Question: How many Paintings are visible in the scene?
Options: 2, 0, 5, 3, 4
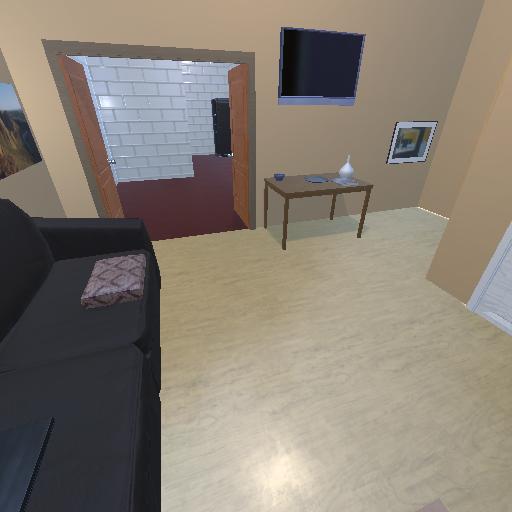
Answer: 2